Field crop: maize
Growth stage: 1
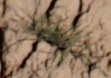
Species: lolium